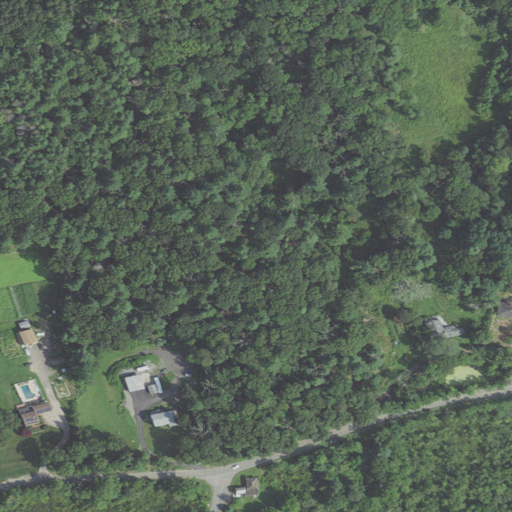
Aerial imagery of mountain in Massachusetts named Fowlers Hill containing mixed forest, deciduous forest, woody wetlands, evergreen forest, open development, low intensity development, and medium intensity development